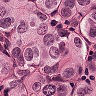
Metastatic tissue present: yes